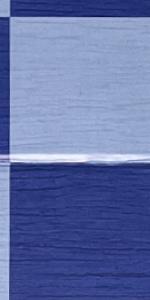
Label: Empty